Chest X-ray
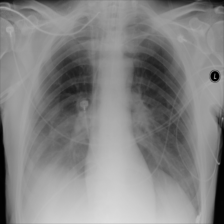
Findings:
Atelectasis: positive
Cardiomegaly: negative
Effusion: negative
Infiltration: negative
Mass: negative
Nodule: negative
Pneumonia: negative
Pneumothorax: negative
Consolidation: negative
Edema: negative
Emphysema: negative
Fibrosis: negative
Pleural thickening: negative
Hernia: negative